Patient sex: M
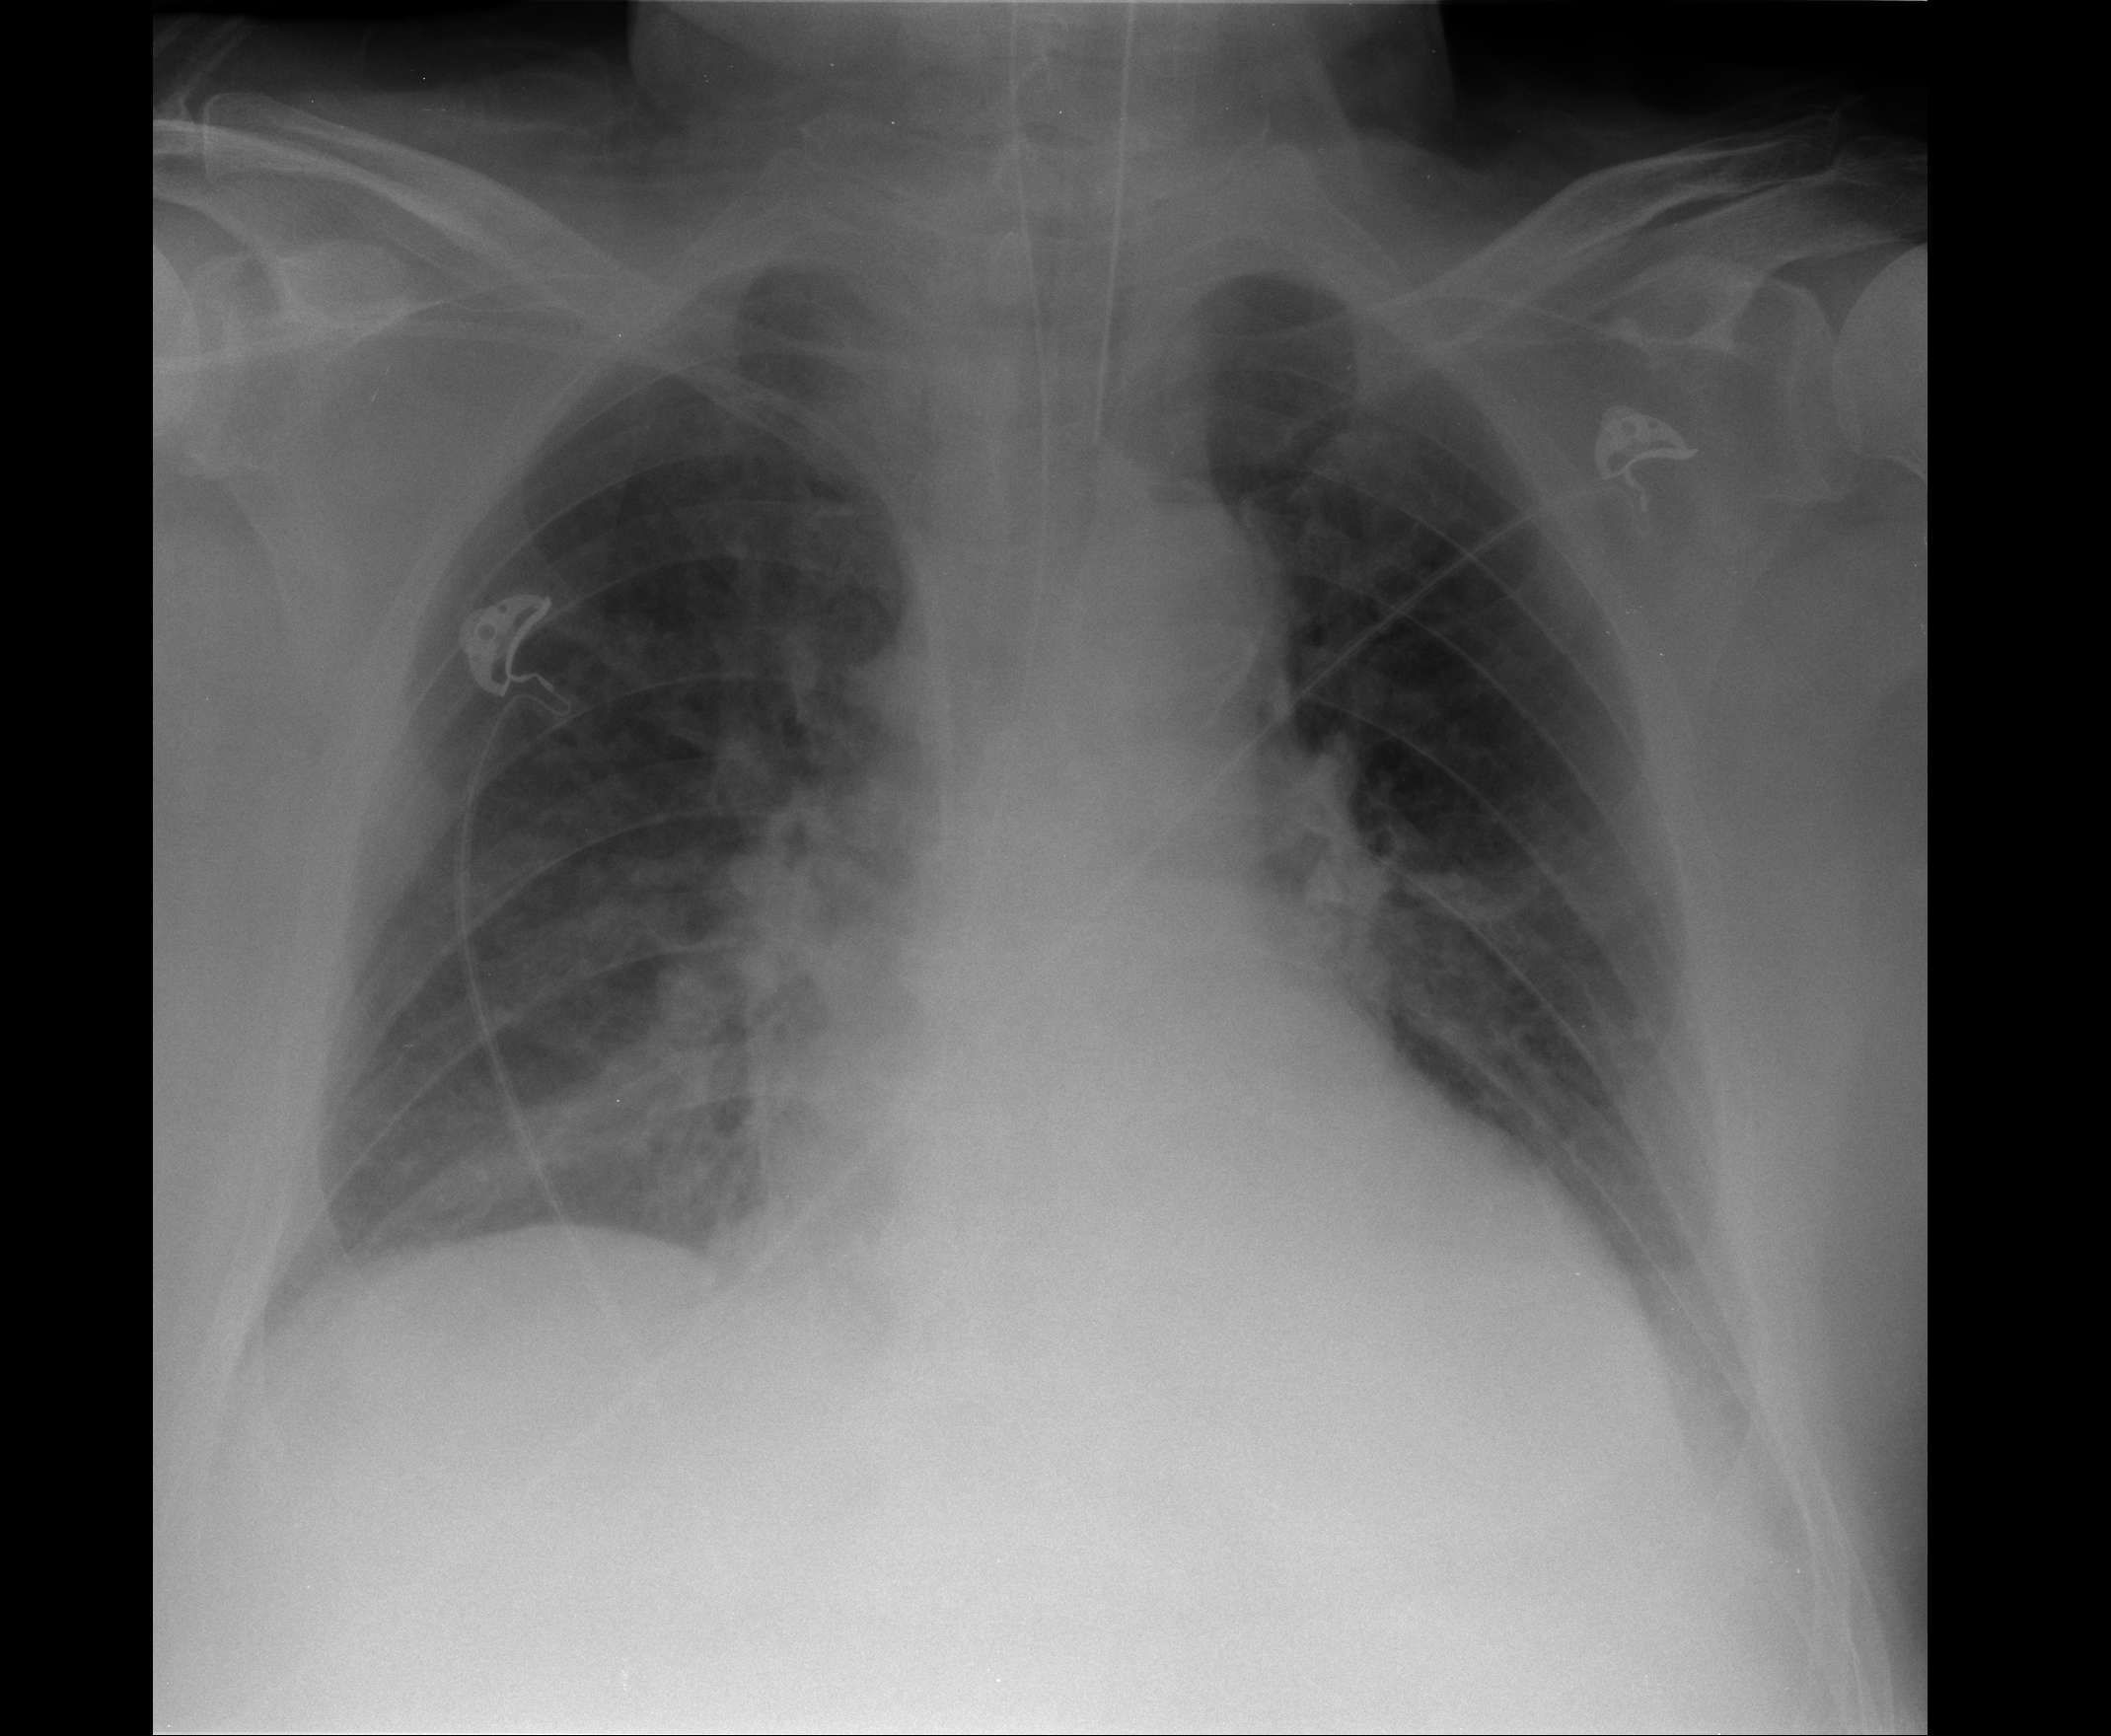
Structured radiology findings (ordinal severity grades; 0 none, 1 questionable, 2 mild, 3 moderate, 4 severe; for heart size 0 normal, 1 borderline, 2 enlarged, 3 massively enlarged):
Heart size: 2
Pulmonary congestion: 1
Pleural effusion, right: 1
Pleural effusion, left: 1
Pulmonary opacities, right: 1
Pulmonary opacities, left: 1
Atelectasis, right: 2
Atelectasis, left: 2